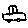
Label: car